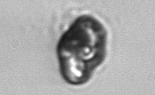
Label: Proterythropsis